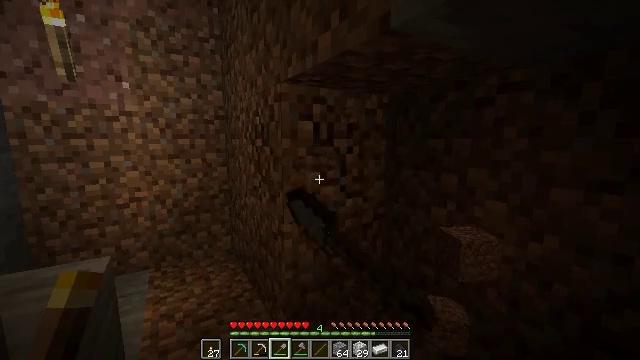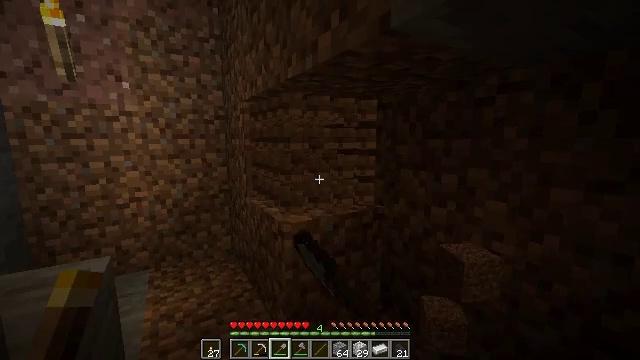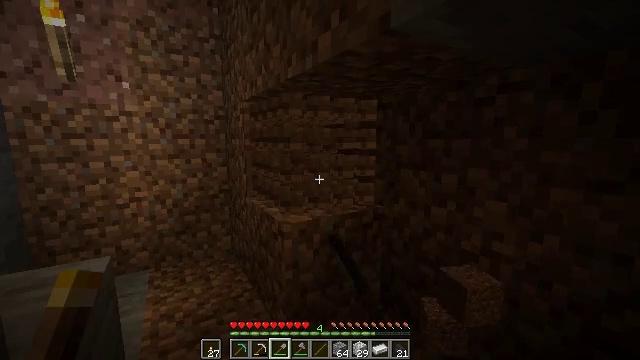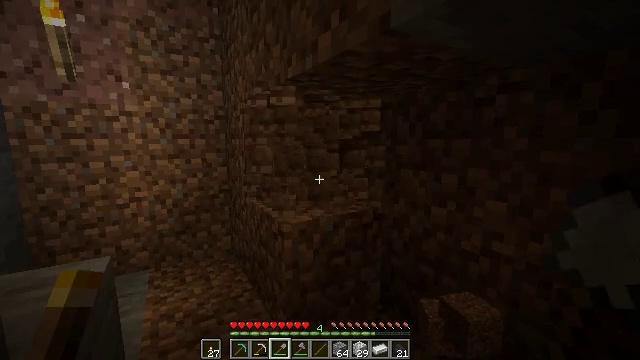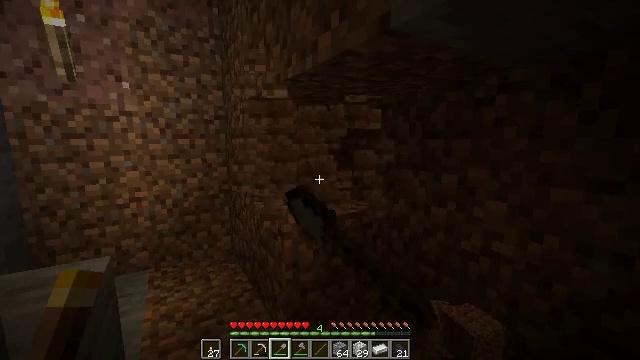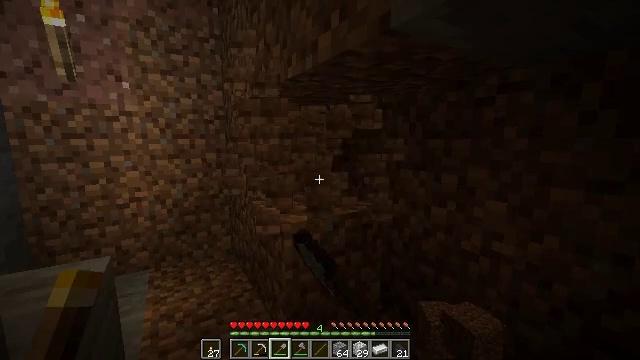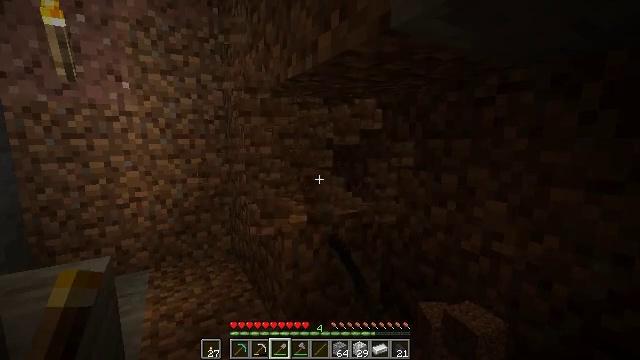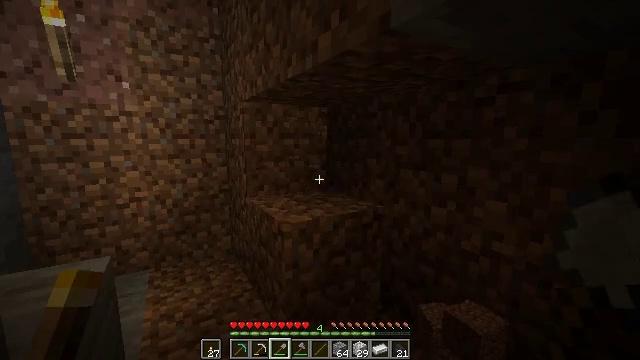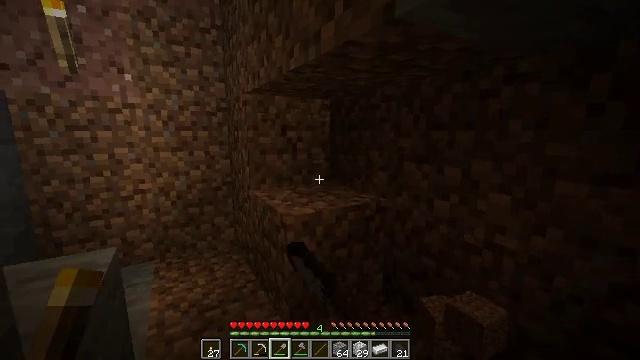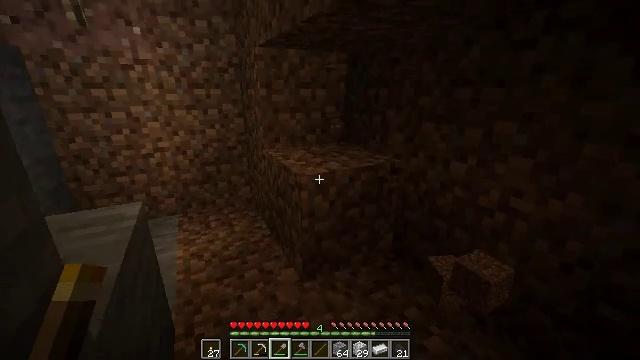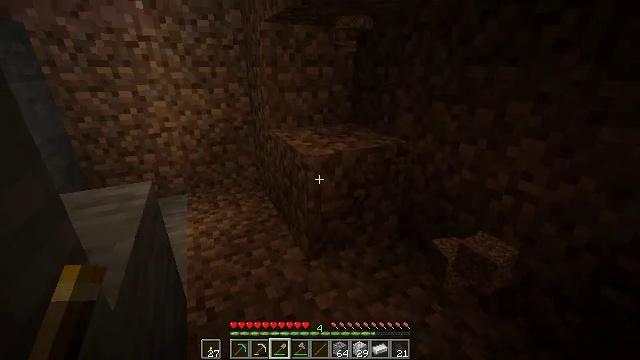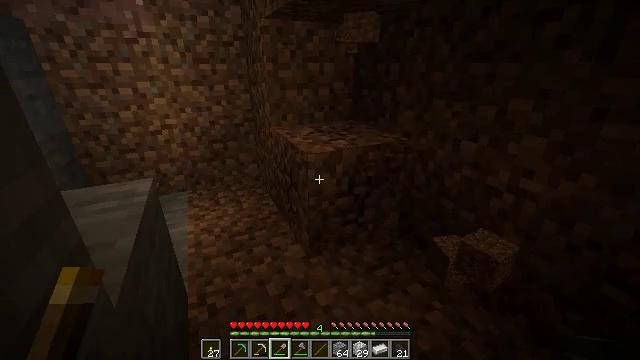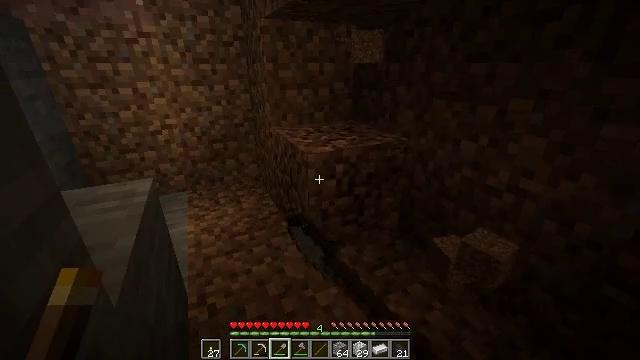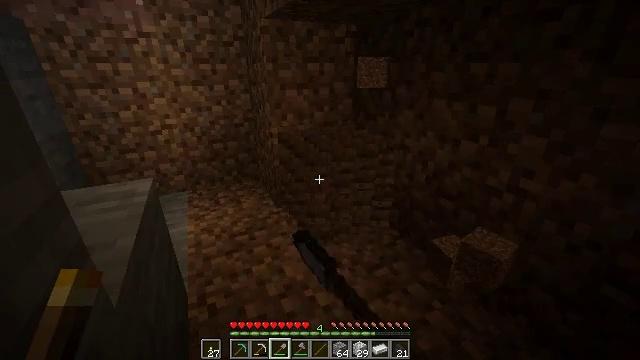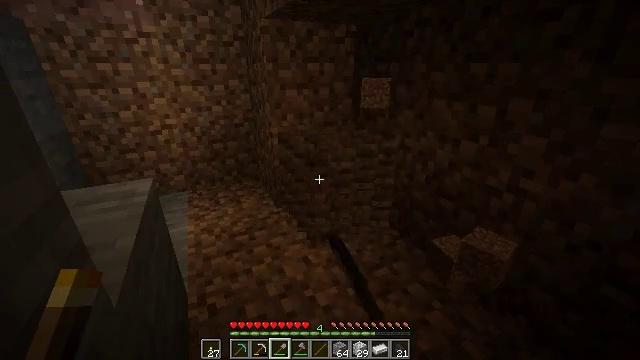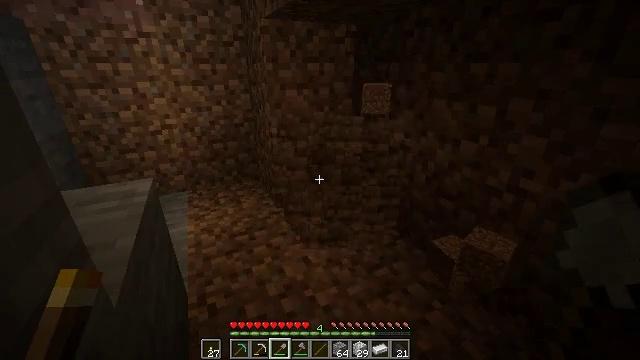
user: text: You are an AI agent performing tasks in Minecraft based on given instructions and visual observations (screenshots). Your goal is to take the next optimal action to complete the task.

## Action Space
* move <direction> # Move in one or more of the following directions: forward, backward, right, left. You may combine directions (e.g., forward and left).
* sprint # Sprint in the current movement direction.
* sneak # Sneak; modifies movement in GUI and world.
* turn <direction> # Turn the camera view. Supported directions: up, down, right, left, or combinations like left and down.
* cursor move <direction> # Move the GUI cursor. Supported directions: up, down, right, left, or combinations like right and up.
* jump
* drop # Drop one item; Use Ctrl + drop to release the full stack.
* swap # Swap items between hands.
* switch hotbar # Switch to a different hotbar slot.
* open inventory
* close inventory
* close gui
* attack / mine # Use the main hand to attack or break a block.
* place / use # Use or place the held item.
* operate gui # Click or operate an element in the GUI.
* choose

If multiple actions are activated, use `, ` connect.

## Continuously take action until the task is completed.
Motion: motion action
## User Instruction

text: Collect stone from the mine.
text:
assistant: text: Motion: attack / mine
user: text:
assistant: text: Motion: attack / mine
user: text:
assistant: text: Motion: attack / mine
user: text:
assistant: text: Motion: attack / mine
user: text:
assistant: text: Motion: attack / mine
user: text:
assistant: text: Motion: attack / mine
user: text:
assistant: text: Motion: attack / mine
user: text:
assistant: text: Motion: turn down, attack / mine
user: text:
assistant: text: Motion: turn left and down, attack / mine
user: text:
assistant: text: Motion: turn left and down, attack / mine
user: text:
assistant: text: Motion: attack / mine
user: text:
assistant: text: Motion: attack / mine
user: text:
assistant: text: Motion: attack / mine
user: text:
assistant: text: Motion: attack / mine
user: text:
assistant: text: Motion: attack / mine
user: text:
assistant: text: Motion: attack / mine
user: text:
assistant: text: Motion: move forward, attack / mine
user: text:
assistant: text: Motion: move forward, turn left and up, attack / mine
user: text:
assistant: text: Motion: move forward, turn left and up
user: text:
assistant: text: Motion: move forward and move right, turn left and up
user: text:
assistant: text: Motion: move forward and move right, turn left and up
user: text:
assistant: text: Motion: move forward and move right, turn left
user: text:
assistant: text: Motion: move forward and move right
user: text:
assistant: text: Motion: move forward and move right
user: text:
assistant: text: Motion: move forward and move right
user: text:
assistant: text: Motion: move forward and move right, turn left
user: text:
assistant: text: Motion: move forward and move right, turn left
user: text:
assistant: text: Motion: move forward and move right, turn left
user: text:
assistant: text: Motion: move forward and move right, turn left
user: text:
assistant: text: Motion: move forward and move right, turn left